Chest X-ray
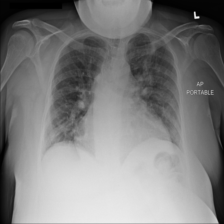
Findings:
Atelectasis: negative
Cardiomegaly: negative
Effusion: negative
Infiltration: positive
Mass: negative
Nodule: negative
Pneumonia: negative
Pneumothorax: negative
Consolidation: negative
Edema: negative
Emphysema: negative
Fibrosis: negative
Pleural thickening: negative
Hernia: negative